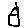
Label: house